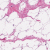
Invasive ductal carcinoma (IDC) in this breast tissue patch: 0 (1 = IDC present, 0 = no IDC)